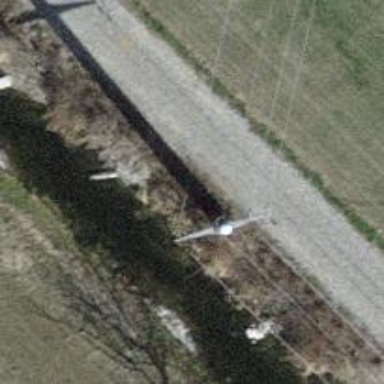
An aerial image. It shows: Power pole.